Question: I'm working on a WPF application and I want to integrate Caliburn Micro.
In the main page I have a content presenter which is loaded with a UserControl (let's say is named MenuView as you can see below) when application starts. But when I try to handle a MouseDown event using interaction in MenuView, the method is never called in MenuViewModel, because probably the viewmodel is not registed in Caliburn.
Here is the application structure:

MainViewModel:
'''
public class MainViewModel : PropertyChangedBase, IShell
{
public MainViewModel()
{
SelectedView = new MenuView();
}
private UserControl _selectedView;
public UserControl SelectedView
{
get { return _selectedView; }
set
{
_selectedView = value;
NotifyOfPropertyChange();
}
}
}
'''
MainView:
'''
<Window x:Class="UITablet.Views.MainView"
xmlns="http://schemas.microsoft.com/winfx/2006/xaml/presentation"
xmlns:x="http://schemas.microsoft.com/winfx/2006/xaml"
Title="MainWindow" WindowState="Maximized" WindowStyle="ThreeDBorderWindow">
<StackPanel VerticalAlignment="Bottom">
<ContentPresenter Content="{Binding SelectedView, Mode=TwoWay}" />
</StackPanel>
</Window>
'''
MenuViewModel:
'''
public class MenuViewModel : IShell
{
public void RedirectToSapAction()
{
//...
}
}
'''
MenuView:
'''
<UserControl x:Class="UI.Tablet.Views.MenuView"
xmlns="http://schemas.microsoft.com/winfx/2006/xaml/presentation"
xmlns:x="http://schemas.microsoft.com/winfx/2006/xaml"
xmlns:mc="http://schemas.openxmlformats.org/markup-compatibility/2006"
xmlns:d="http://schemas.microsoft.com/expression/blend/2008"
mc:Ignorable="d"
xmlns:cal="http://www.caliburnproject.org"
xmlns:i="http://schemas.microsoft.com/expression/2010/interactivity"
d:DesignHeight="300" d:DesignWidth="300">
<Grid>
<Button x:Name="TestButton" Width="100" Height="20" Content="Click me!">
<i:Interaction.Triggers>
<i:EventTrigger EventName="MouseDown">
<cal:ActionMessage MethodName="RedirectToSapAction" >
</cal:ActionMessage >
</i:EventTrigger>
</i:Interaction.Triggers>
</Button>
</Grid>
</UserControl>
'''
And finally the AppBootstrapper
'''
using System.IO;
using System.Linq;
using System.Reflection;
using WpfApplication1.ViewModels;
using System;
using System.Collections.Generic;
using Caliburn.Micro;
namespace WpfApplication1
{
public class AppBootstrapper : BootstrapperBase
{
SimpleContainer container;
public AppBootstrapper()
{
Initialize();
}
protected override void Configure()
{
ViewLocator.AddSubNamespaceMapping("WpfApplication1.ViewModels", "UITablet.Views");
container = new SimpleContainer();
container.Singleton<IWindowManager, WindowManager>();
container.Singleton<IEventAggregator, EventAggregator>();
container.PerRequest<IShell, MainViewModel>();
}
protected override object GetInstance(Type service, string key) {
var instance = container.GetInstance(service, key);
if (instance != null)
return instance;
throw new InvalidOperationException("Could not locate any instances.");
}
protected override IEnumerable<object> GetAllInstances(Type service) {
return container.GetAllInstances(service);
}
protected override void BuildUp(object instance) {
container.BuildUp(instance);
}
protected override void OnStartup(object sender, System.Windows.StartupEventArgs e) {
DisplayRootViewFor<IShell>();
}
protected override IEnumerable<Assembly> SelectAssemblies()
{
var assemblies = new List<Assembly>();
assemblies.AddRange(base.SelectAssemblies());
//Load new ViewModels here
string[] fileEntries = Directory.GetFiles(Directory.GetCurrentDirectory());
assemblies.AddRange(from fileName in fileEntries where fileName.Contains("UITablet.dll") select Assembly.LoadFile(fileName));
return assemblies;
}
}
}
'''
As you can see, the views are placed in a separate project and I've done some tricks in order to make Caliburn functional.
The question is, this separation is the problem? or am I missing something?
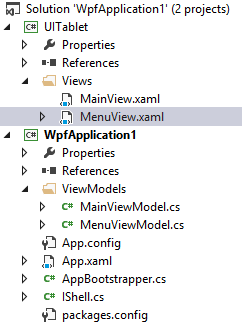
Answer: In your main view model, define a property of type 'MenuViewModel'
'''
private MenuViewModel_selectedView;
public MenuViewModel SelectedView
{
get { return _selectedView; }
set
{
_selectedView = value;
NotifyOfPropertyChange();
}
}
'''
You can instantiate the 'SelectedView' property in the constructor or whenever it's necessary.
In your view:
'''
<ContentPresenter cal:View.Model="{Binding SelectedView, Mode=TwoWay}">
</ContentPresenter>
'''